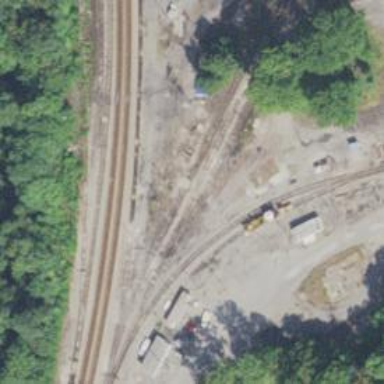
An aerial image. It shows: Rail spur service.